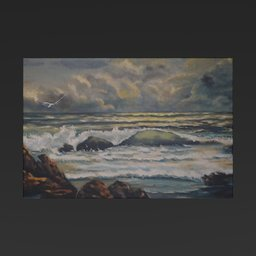
Label: decoration